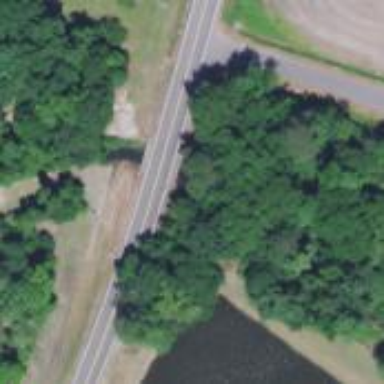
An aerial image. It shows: Secondary road with asphalt surface passing over bridge.